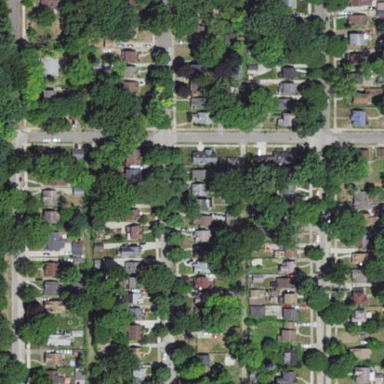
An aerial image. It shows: Residential area consisting of single-family homes.